Question: I can't think of an easy way to explain this, so I'll do it with an image:

And here is a rough fiddle of what I have so far: <URL>
A pure CSS solution would be preferable, but I can use jQuery if necessary.
Code from the fiddle:
'''
<div id="main_content">
<aside id="sidebar">
</aside>
<h2 class="title">Blog Post<span>posted 1/2/2015 by <a>User</a></h2>
<p>Lorem ipsum dolor sit amet, ex eros epicuri elaboraret mel, ridens eruditi commune ei vim, no est possit meliore corrumpit. Saperet fabellas mea eu, quo in sanctus verterem.
Et propriae inimicus deseruisse sed. Ius nulla mandamus definitionem et, forensibus conclusionemque mel ad. Duis sonet quando et sit, et omnesque fabellas concludaturque vel.</p>
<p>Dicunt voluptatibus definitionem mel at, eu tritani gloriatur instructior cum. Cum id euismod luptatum, everti saperet ei nec. Vel meis brute graeci cu, nonumy officiis complectitur ei pro.
An sed accumsan convenire, movet nemore ut his.</p>
<p>Sit mentitum instructior ex. Exerci ornatus cum te. Zril pertinax comprehensam vel ex. Tantas lucilius antiopam sit et.</p>
<p>Lorem ipsum dolor sit amet, ex eros epicuri elaboraret mel, ridens eruditi commune ei vim, no est possit meliore corrumpit. Saperet fabellas mea eu, quo in sanctus verterem.
Et propriae inimicus deseruisse sed. Ius nulla mandamus definitionem et, forensibus conclusionemque mel ad. Duis sonet quando et sit, et omnesque fabellas concludaturque vel.</p>
<h2 class="title">Blog Post<span>posted 1/2/2015 by <a>User</a></h2>
<p>Lorem ipsum dolor sit amet, ex eros epicuri elaboraret mel, ridens eruditi commune ei vim, no est possit meliore corrumpit. Saperet fabellas mea eu, quo in sanctus verterem.
Et propriae inimicus deseruisse sed. Ius nulla mandamus definitionem et, forensibus conclusionemque mel ad. Duis sonet quando et sit, et omnesque fabellas concludaturque vel.</p>
<p>Dicunt voluptatibus definitionem mel at, eu tritani gloriatur instructior cum. Cum id euismod luptatum, everti saperet ei nec. Vel meis brute graeci cu, nonumy officiis complectitur ei pro.
An sed accumsan convenire, movet nemore ut his.</p>
<p>Sit mentitum instructior ex. Exerci ornatus cum te. Zril pertinax comprehensam vel ex. Tantas lucilius antiopam sit et.</p>
<p>Lorem ipsum dolor sit amet, ex eros epicuri elaboraret mel, ridens eruditi commune ei vim, no est possit meliore corrumpit. Saperet fabellas mea eu, quo in sanctus verterem.
Et propriae inimicus deseruisse sed. Ius nulla mandamus definitionem et, forensibus conclusionemque mel ad. Duis sonet quando et sit, et omnesque fabellas concludaturque vel.</p>
<h2 class="title">Blog Post<span>posted 1/2/2015 by <a>User</a></h2>
<p>Lorem ipsum dolor sit amet, ex eros epicuri elaboraret mel, ridens eruditi commune ei vim, no est possit meliore corrumpit. Saperet fabellas mea eu, quo in sanctus verterem.
Et propriae inimicus deseruisse sed. Ius nulla mandamus definitionem et, forensibus conclusionemque mel ad. Duis sonet quando et sit, et omnesque fabellas concludaturque vel.</p>
<p>Dicunt voluptatibus definitionem mel at, eu tritani gloriatur instructior cum. Cum id euismod luptatum, everti saperet ei nec. Vel meis brute graeci cu, nonumy officiis complectitur ei pro.
An sed accumsan convenire, movet nemore ut his.</p>
<p>Sit mentitum instructior ex. Exerci ornatus cum te. Zril pertinax comprehensam vel ex. Tantas lucilius antiopam sit et.</p>
<p>Lorem ipsum dolor sit amet, ex eros epicuri elaboraret mel, ridens eruditi commune ei vim, no est possit meliore corrumpit. Saperet fabellas mea eu, quo in sanctus verterem.
Et propriae inimicus deseruisse sed. Ius nulla mandamus definitionem et, forensibus conclusionemque mel ad. Duis sonet quando et sit, et omnesque fabellas concludaturque vel.</p>
<h2 class="title">Blog Post<span>posted 1/2/2015 by <a>User</a></h2>
<p>Lorem ipsum dolor sit amet, ex eros epicuri elaboraret mel, ridens eruditi commune ei vim, no est possit meliore corrumpit. Saperet fabellas mea eu, quo in sanctus verterem.
Et propriae inimicus deseruisse sed. Ius nulla mandamus definitionem et, forensibus conclusionemque mel ad. Duis sonet quando et sit, et omnesque fabellas concludaturque vel.</p>
<p>Dicunt voluptatibus definitionem mel at, eu tritani gloriatur instructior cum. Cum id euismod luptatum, everti saperet ei nec. Vel meis brute graeci cu, nonumy officiis complectitur ei pro.
An sed accumsan convenire, movet nemore ut his.</p>
<p>Sit mentitum instructior ex. Exerci ornatus cum te. Zril pertinax comprehensam vel ex. Tantas lucilius antiopam sit et.</p>
<p>Lorem ipsum dolor sit amet, ex eros epicuri elaboraret mel, ridens eruditi commune ei vim, no est possit meliore corrumpit. Saperet fabellas mea eu, quo in sanctus verterem.
Et propriae inimicus deseruisse sed. Ius nulla mandamus definitionem et, forensibus conclusionemque mel ad. Duis sonet quando et sit, et omnesque fabellas concludaturque vel.</p>
</div>
'''
'''
#main_content
{
background-color: rgba(30, 30, 30, 1);
color: rgba(200,200,200,1);
width: 95%;
min-height: 50rem;
border-width: 10%;
margin-top: 3rem;
margin-left: auto;
margin-right: auto;
padding: 1rem;
}
#sidebar
{
float: right;
padding: 1.5rem;
margin-right: 1rem;
background-color: rgba(255, 0, 0, 1);
display: inline;
width: 10%;
height: 30rem;
}
.title
{
background-color: rgba(0, 00, 255, 1);
padding-top: 1rem;
padding-bottom: 1rem;
padding-right: 1rem;
padding-left: 1rem;
font-weight: bold;
display: block;
position: relative;
}
.title span
{
float: right;
font-size: 50%;
font-weight: normal;
}
'''
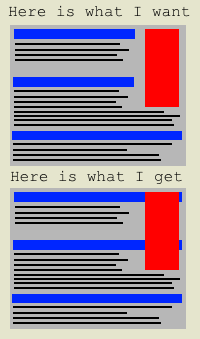
Answer: Add below into your stylesheet, adjust the margin as you need.
'''
#sidebar {
margin: 1rem;
}
.title {
overflow: atuo;
}
'''
<URL>